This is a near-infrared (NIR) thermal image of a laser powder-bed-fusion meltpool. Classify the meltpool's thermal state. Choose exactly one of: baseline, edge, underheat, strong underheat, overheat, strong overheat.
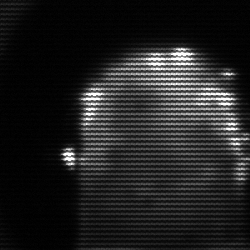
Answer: baseline